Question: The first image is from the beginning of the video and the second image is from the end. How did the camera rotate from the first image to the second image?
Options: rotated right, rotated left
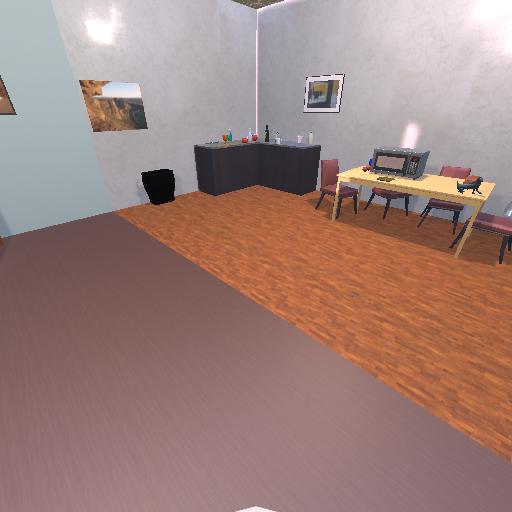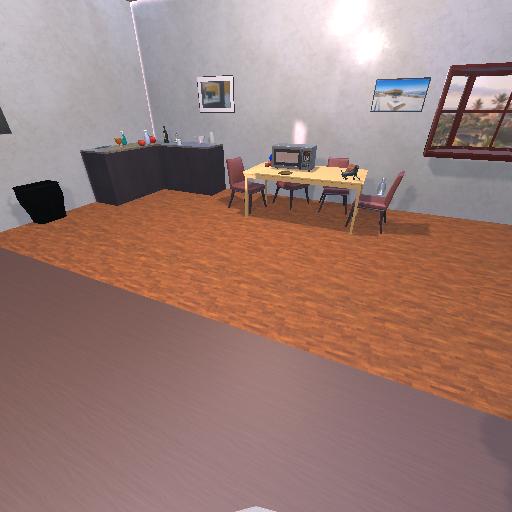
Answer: rotated right